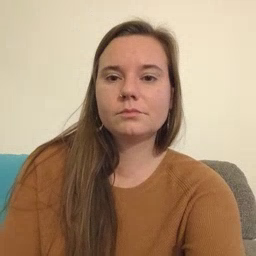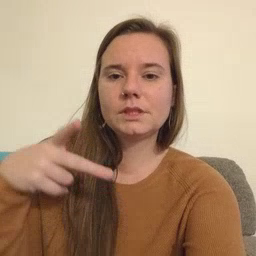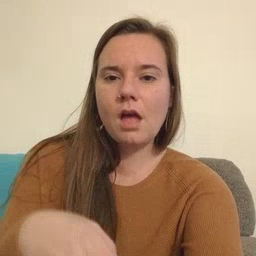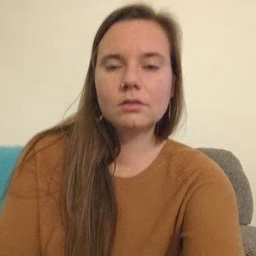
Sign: cut